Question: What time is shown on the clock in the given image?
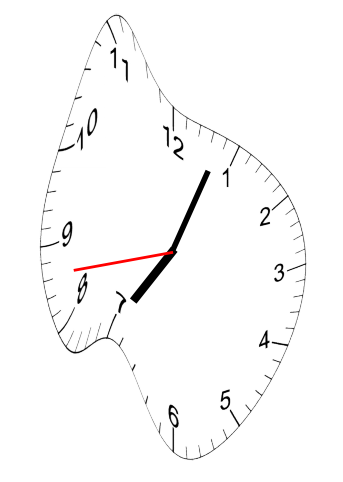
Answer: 07:03:43